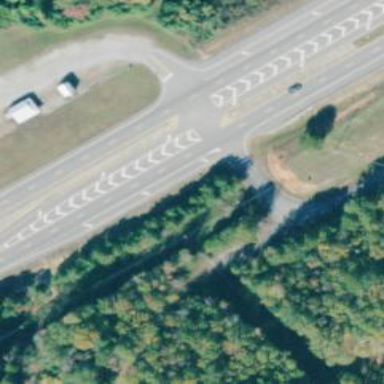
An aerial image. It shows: Trunk link highway.